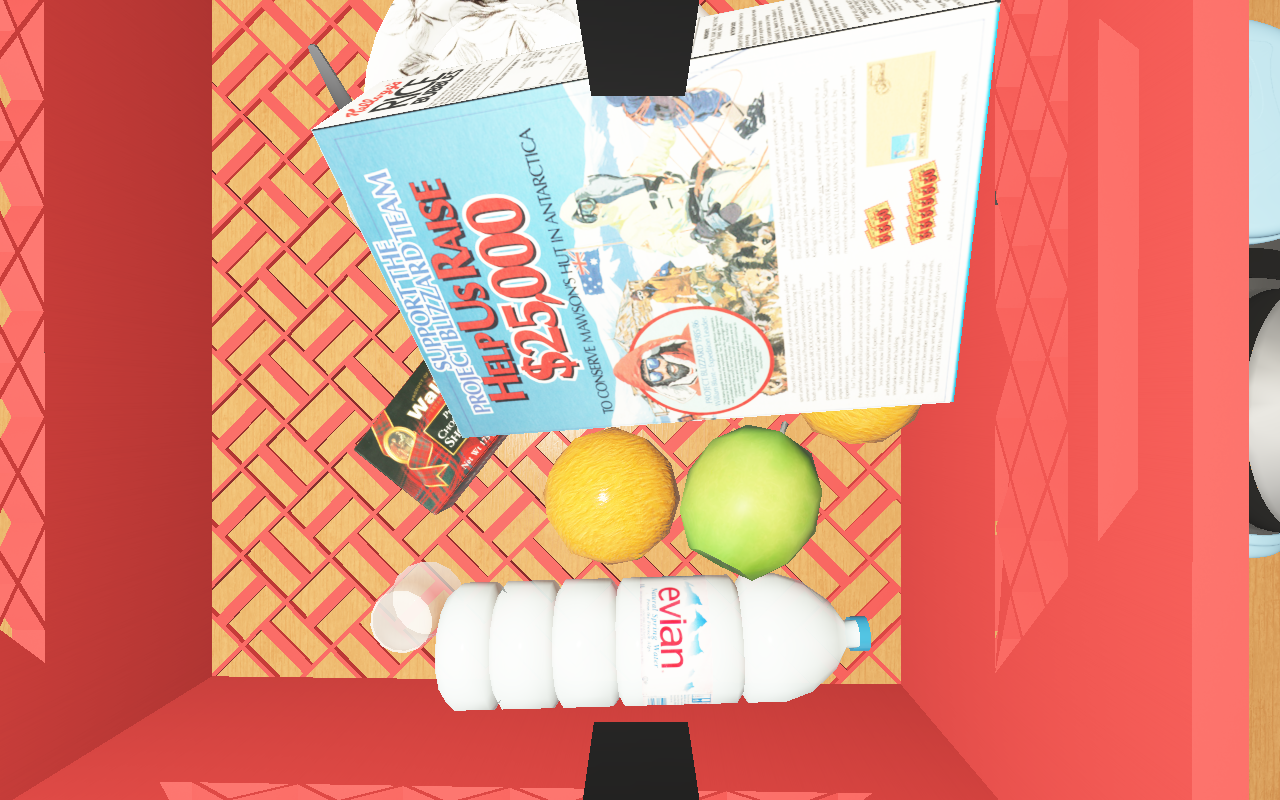
Objects in the scene:
carafe
water bottle
apple
spoon
plate
glass
cereal box
biscuit box